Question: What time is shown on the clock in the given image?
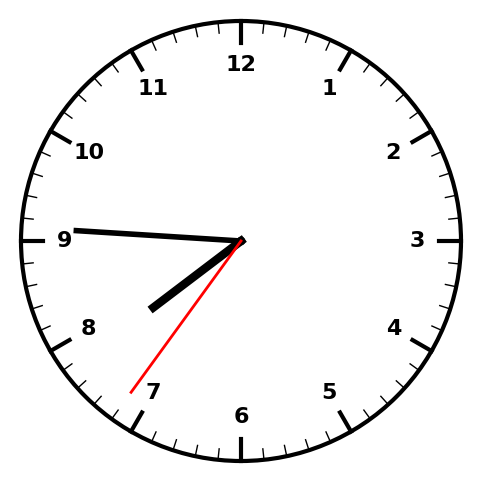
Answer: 07:45:36